Interaction volume radius: 5 \u00c5
Interaction volume height: 20 \u00c5
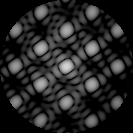
Disorder parameter: 0.07545